Question: I need some help guys. Just had to learn angular, I was setting my up just like this.
Here is my file structure.

AboutController.js
'''
function AboutController( $scope ){
$scope.data = {
"data" : {
"name" : "nameku",
"email" : "email.com"
},
"data" : {
"name" : "nameku2",
"email" : "email2.com"
}
}
}
'''
about.html
'''
<script type="text/javascript" src="controllers/AboutController.js"></script>
<div ng-controller="AboutController">
<ul ng-repeat="d in data">
<li>{{d.name}}</li>
</ul>
</div>
'''
index.html
'''
<html ng-app="TestingAngular">
<head>
<title>TestingAngular Dashboard</title>
</head>
<script type="text/javascript" src="components/angular/angular.min.js"></script>
<script type="text/javascript" src="components/angular-route/angular-route.min.js"></script>
<script type="text/javascript" src="route.js"></script>
<body>
<div ng-view></div>
</body>
</html>
'''
route.js
'''
angular.module('TestingAngular', ['ngRoute'])
.config( function( $routeProvider ){
$routeProvider
.when(
'/about' , {templateUrl: 'views/about.html'}
)
.when(
'/contact' , {templateUrl: 'views/contact.html'}
)
.when(
'/' , {templateUrl: 'views/home.html'}
);
});
'''
MY proble is I get this error. Is it there a way that the way i want it could work?
when I move the
'''
<script type="text/javascript" src="controllers/AboutController.js"></script>
'''
in index, it will work. Please correct me if I'm in a wrong path
<URL>
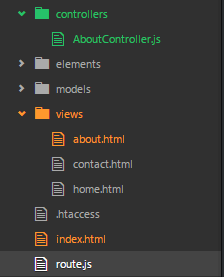
Answer: AngularJS needs all controller, services, directives and filters to be registered at the 'config' stage before the app can run. Lazy loading is not supported out of the box. Therefore all you scripts have to be registered in index pages, so you are doing fine.
For lazy loading you need to look at some custom components like these
<URL>
<URL>